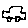
Label: car